Field crop: maize
Growth stage: 2
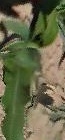
Species: maize